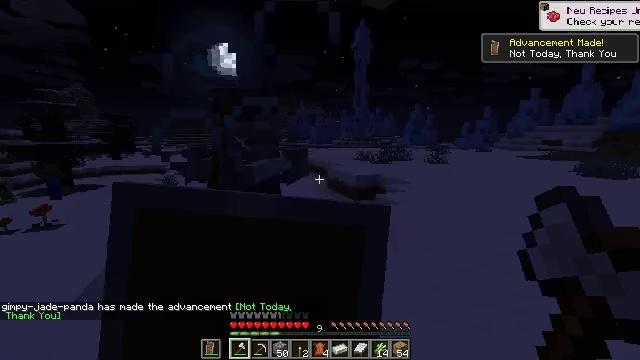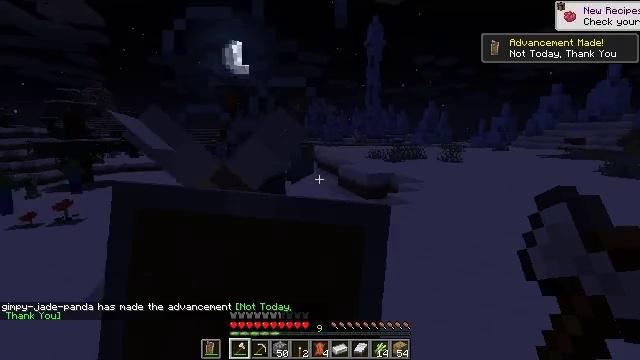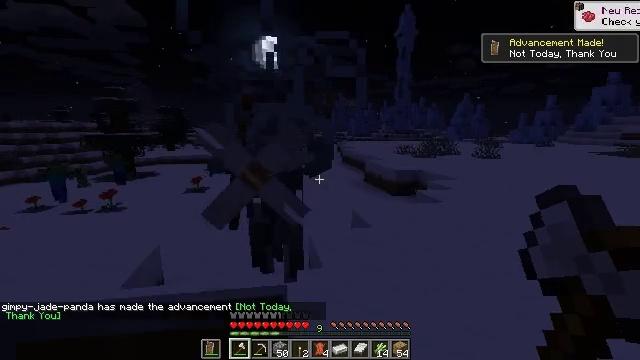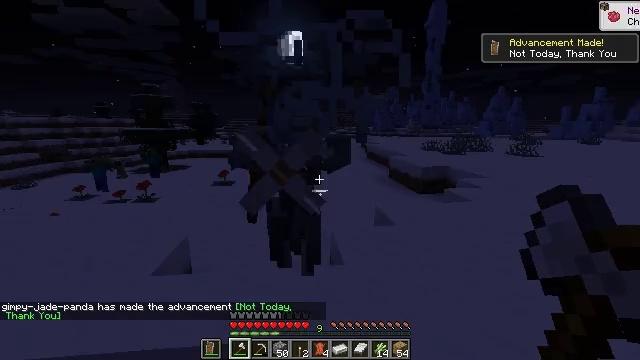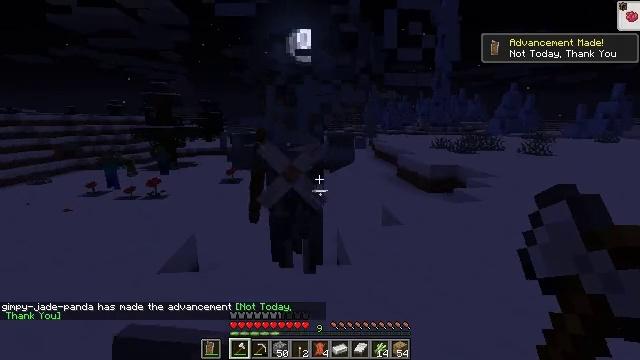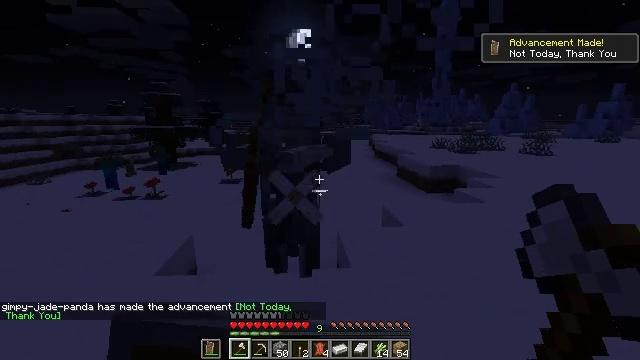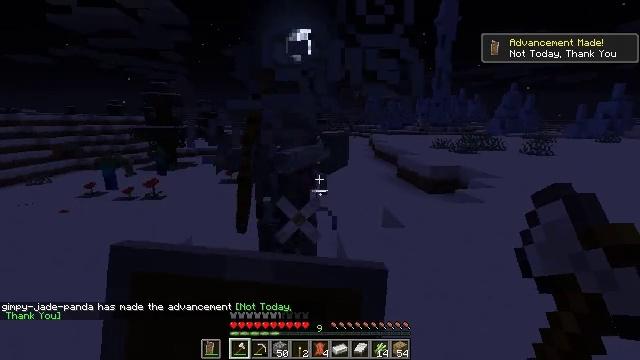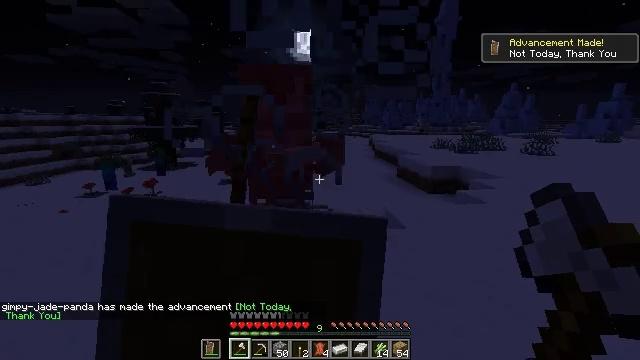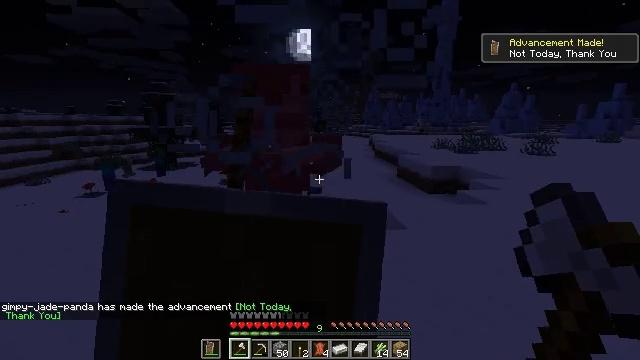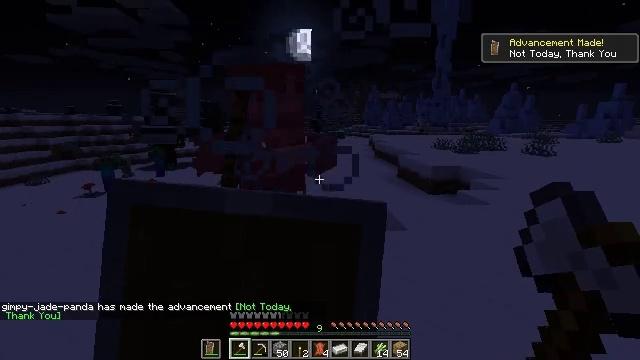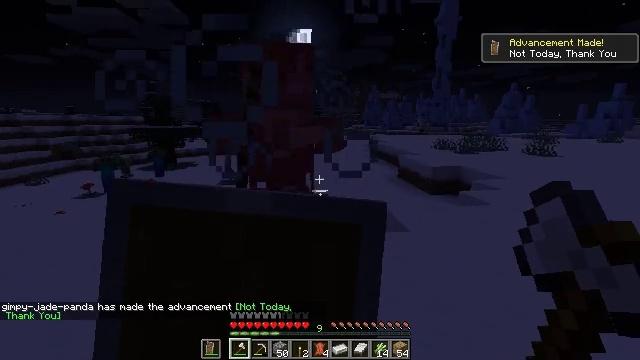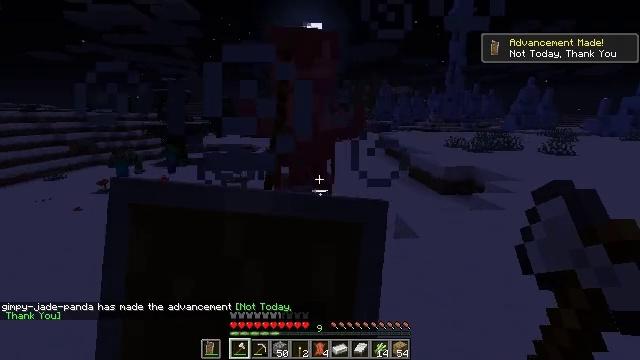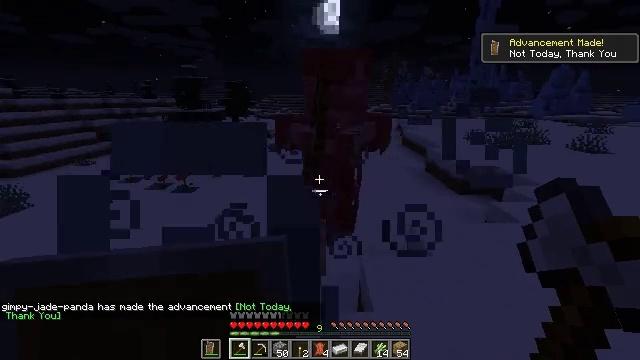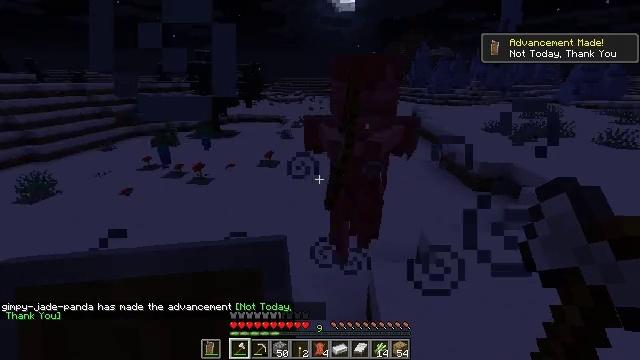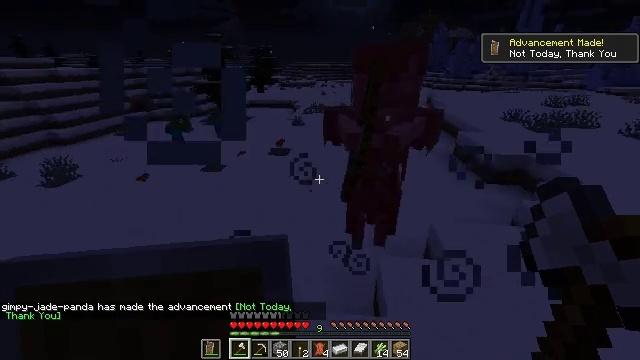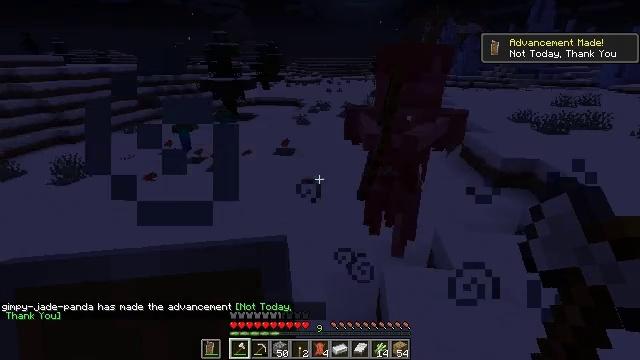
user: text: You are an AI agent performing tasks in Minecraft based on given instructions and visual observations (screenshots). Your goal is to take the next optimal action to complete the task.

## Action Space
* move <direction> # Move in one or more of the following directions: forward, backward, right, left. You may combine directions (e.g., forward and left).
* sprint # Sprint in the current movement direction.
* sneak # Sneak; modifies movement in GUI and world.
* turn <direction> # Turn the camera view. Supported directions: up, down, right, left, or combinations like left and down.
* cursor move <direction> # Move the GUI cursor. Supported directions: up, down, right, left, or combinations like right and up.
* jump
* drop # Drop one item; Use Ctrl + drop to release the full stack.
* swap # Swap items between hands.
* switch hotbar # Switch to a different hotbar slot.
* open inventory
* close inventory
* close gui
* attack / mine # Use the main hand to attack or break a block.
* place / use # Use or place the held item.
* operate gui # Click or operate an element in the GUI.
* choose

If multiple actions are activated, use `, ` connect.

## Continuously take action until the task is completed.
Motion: motion action
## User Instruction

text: Hunt a stray.
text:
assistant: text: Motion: move forward, turn left, use / place
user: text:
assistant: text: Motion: move forward, turn left and down, use / place
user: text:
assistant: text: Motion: move forward, turn left and down, use / place
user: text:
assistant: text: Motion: move forward, turn left, use / place
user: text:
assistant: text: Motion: move forward, use / place
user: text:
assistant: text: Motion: move forward, use / place
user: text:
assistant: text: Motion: move forward, use / place
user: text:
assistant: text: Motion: move forward, use / place
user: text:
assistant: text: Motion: move forward, use / place
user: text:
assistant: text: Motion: move forward, use / place
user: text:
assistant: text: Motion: move forward, turn left and down, use / place, jump
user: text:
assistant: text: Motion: move forward, turn left and down, jump
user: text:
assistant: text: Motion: move forward, turn left and down, jump
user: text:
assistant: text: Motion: turn left and down, jump
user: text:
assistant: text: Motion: turn left, jump
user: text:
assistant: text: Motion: turn left, jump
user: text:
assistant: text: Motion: no_op
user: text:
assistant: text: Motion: turn left and down
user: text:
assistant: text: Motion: turn down
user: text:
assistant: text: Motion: turn right
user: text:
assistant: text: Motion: turn right and up
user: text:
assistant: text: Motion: turn right and up
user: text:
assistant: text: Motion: move forward, turn right and up
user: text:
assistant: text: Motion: move forward
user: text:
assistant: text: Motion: move forward
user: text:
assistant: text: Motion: move forward
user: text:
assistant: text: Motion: move forward
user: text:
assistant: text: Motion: move forward
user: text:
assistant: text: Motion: move forward, turn down, attack / mine
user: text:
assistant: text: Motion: attack / mine